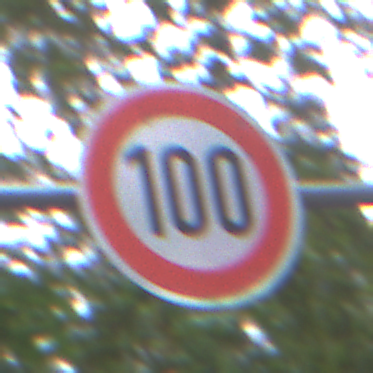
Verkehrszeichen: Geschwindigkeit100
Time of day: MorningAfternoon
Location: Outdoor (Urban)
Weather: Overcast
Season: NotSpecified
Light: Natural